Question: I'm pretty new to machine learning. I have two dataframes that have movie ratings in them. Some of the movie ratings have the same movie title, but different number ratings while other rows have movie titles that the other data frame doesn't have. I was wondering how I would be able to combine the two dataframes and average any ratings that have the same movie name. Thanks for the help!

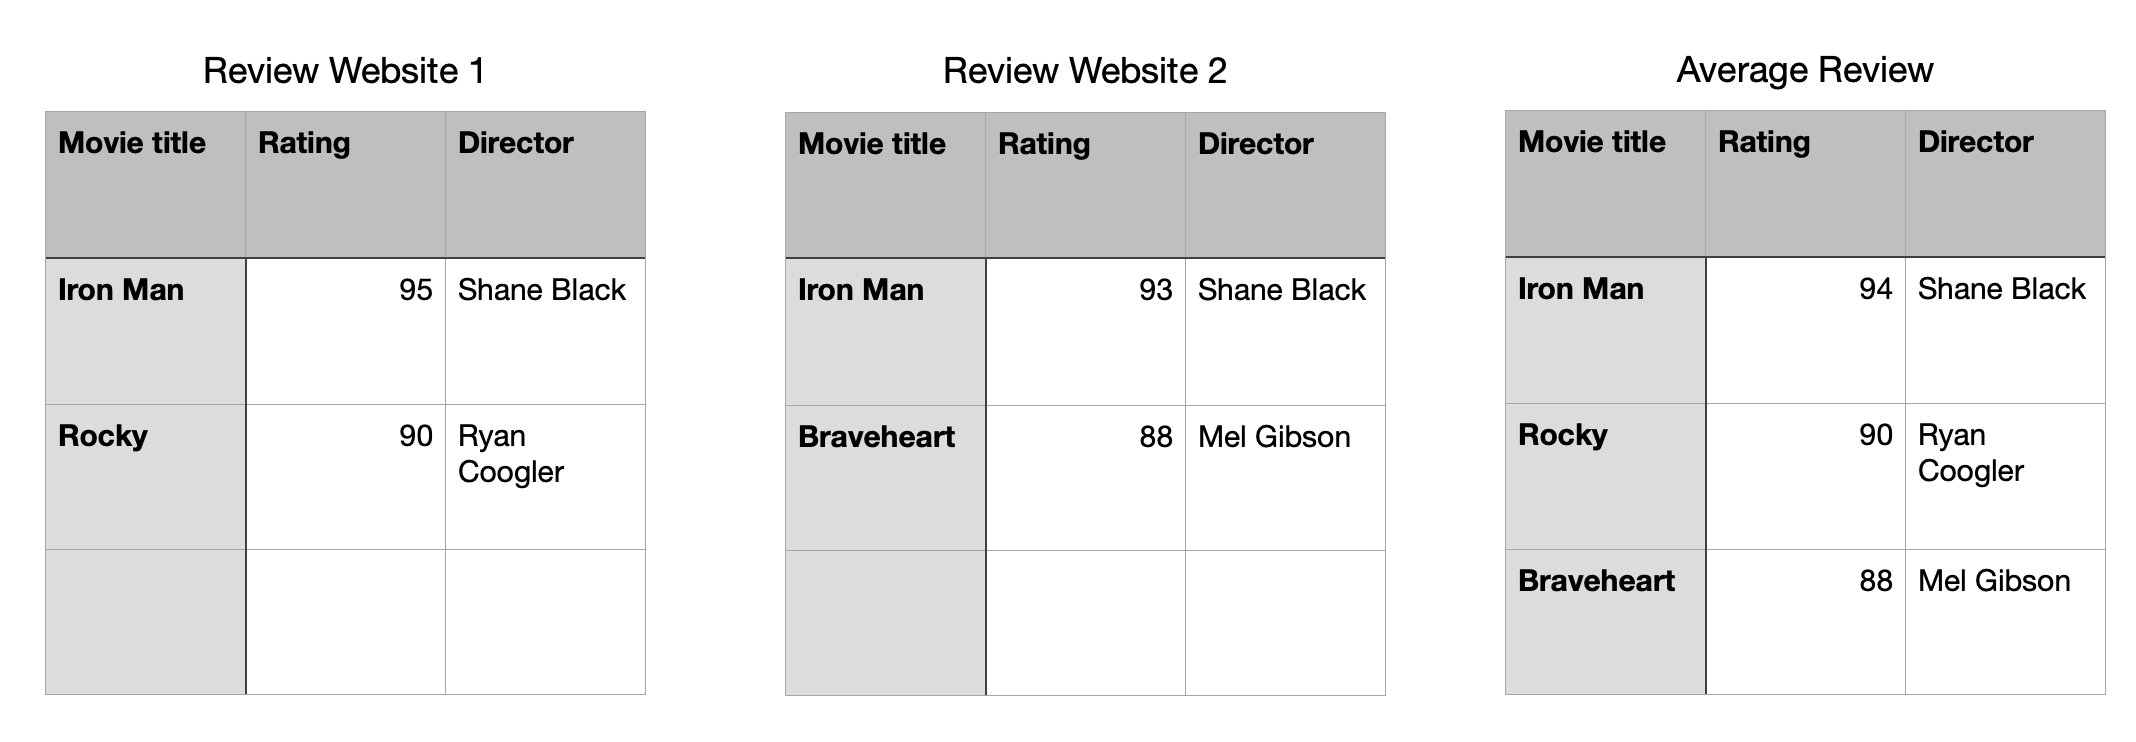
Answer: You can use <URL>
'''
# df = pd.DataFrame({'Movie':['IR', 'R'], 'rating':[95, 90], 'director':['SB', 'RC']})
# df1 = pd.DataFrame({'Movie':['IR', 'BH'], 'rating':[93, 88], 'direction':['SB', 'RC']})
(pd.concat([df, df1]).groupby('Movie', as_index=False).
agg({'rating':'mean', 'director':'first'}))
Movie rating director
0 BH 88 RC
1 IR 94 SB
2 R 90 RC
'''
Or <URL>
'''
df.append(df1).groupby('Movie',as_index=False).agg({'rating':'mean', 'director':'first'})
Movie rating director
0 BH 88 RC
1 IR 94 SB
2 R 90 RC
'''
- 'Movie''as_index''df.groupby''True''Movie''as_index=False''groupby'- 'sort''True''groupby''''
(df.append(df1).groupby('Movie',as_index=False, sort=False).
agg({'rating':'mean', 'director':'first'}))
Movie rating director
0 IR 94 SB
1 R 90 RC
2 BH 88 RC
'''